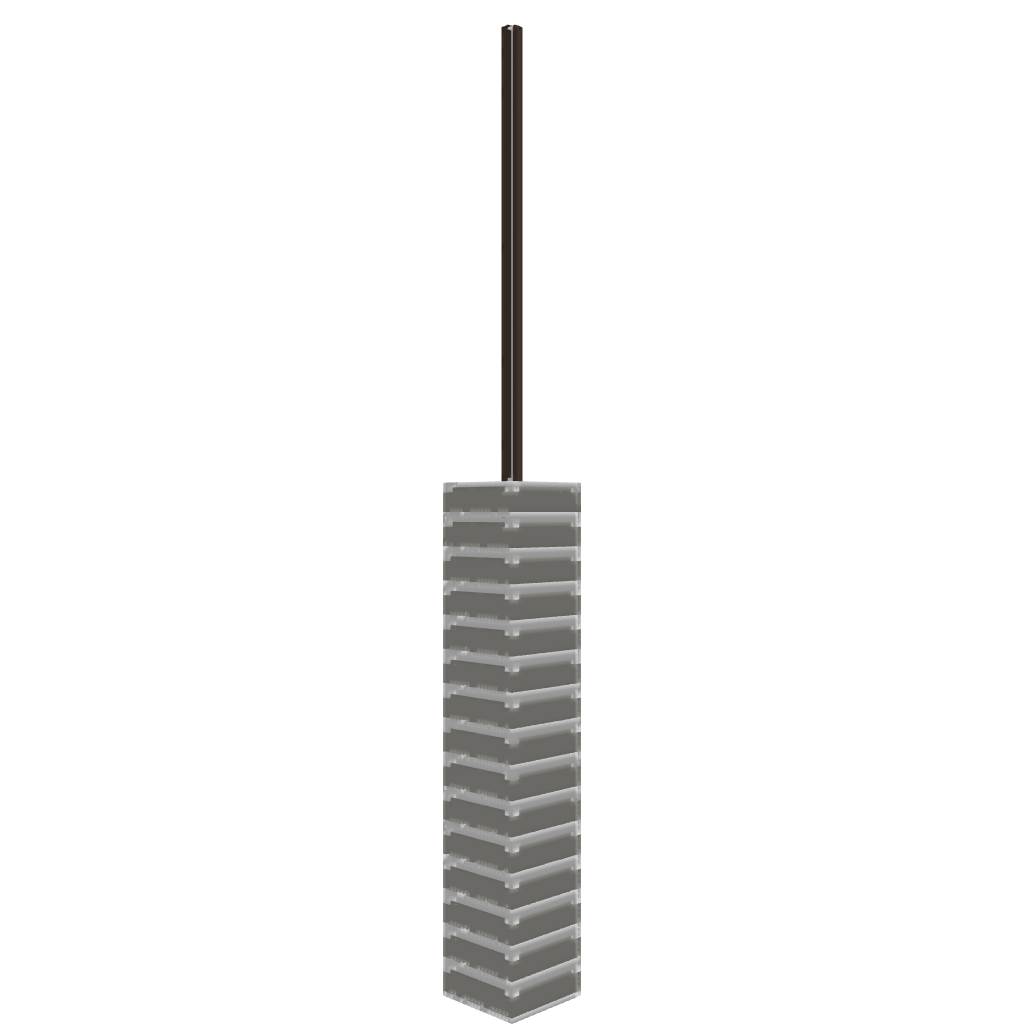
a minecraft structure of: Skyscraper